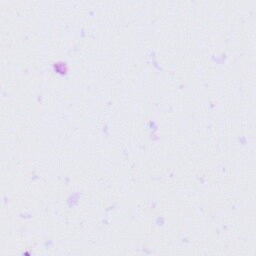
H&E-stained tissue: Tonsil